Milling tool wear sample.
Tool blade image: 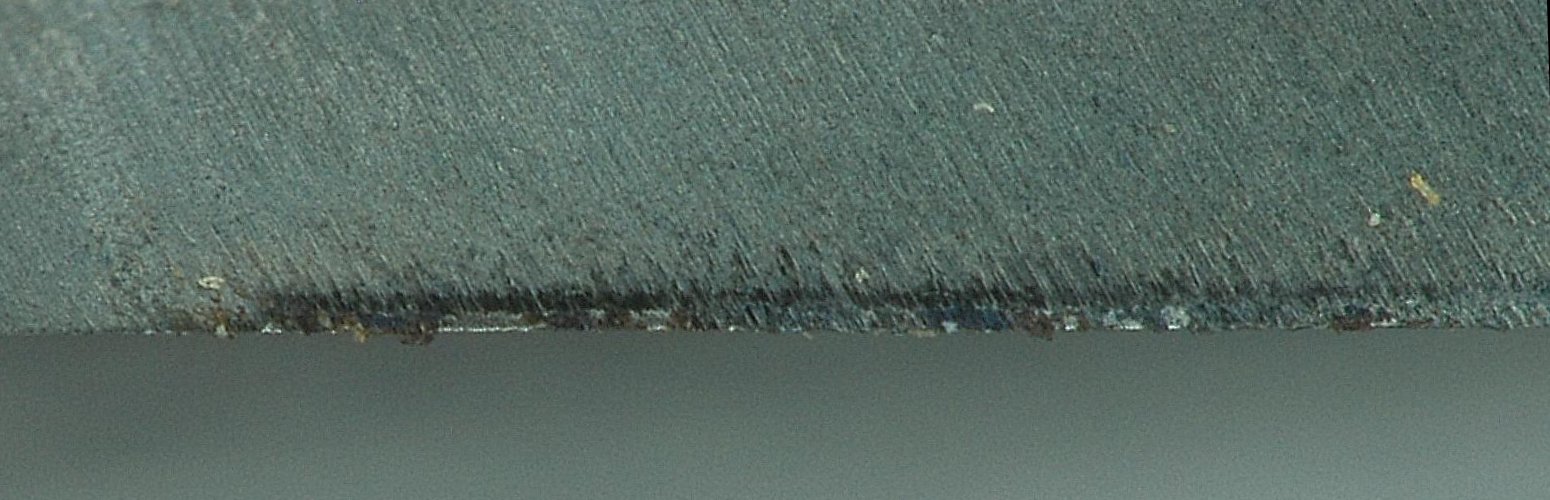
Chip image: 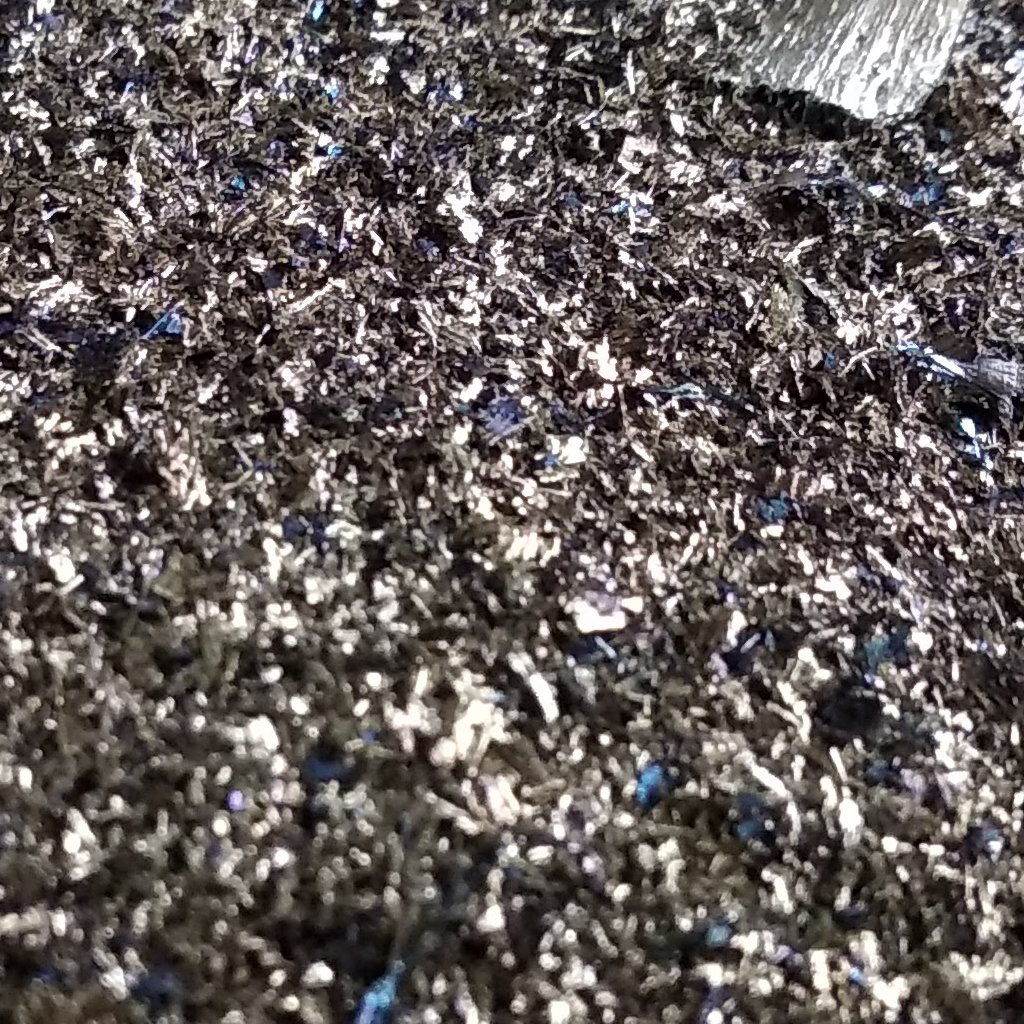
Workpiece image: 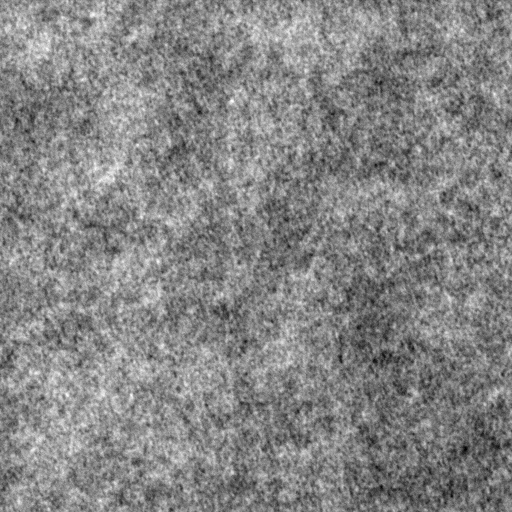
Tool wear state: used
Gaps: 0
Flank wear: 98.06
Overhang: 25.45
Force-signal Mel-spectrograms (X, Y, Z axes): 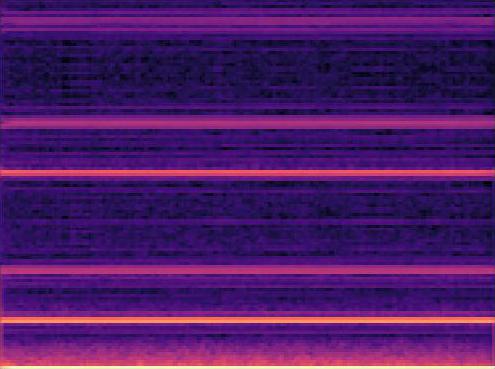 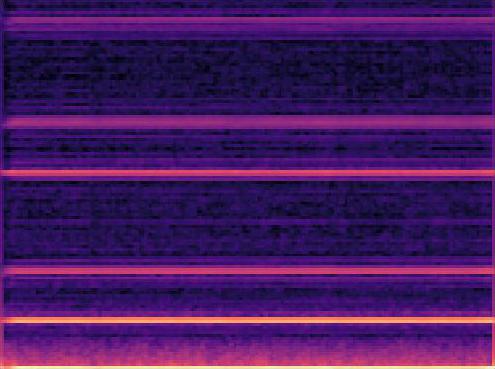 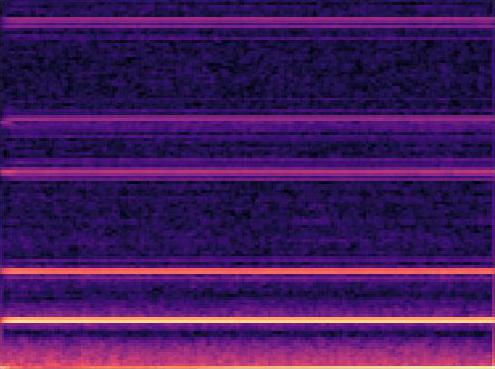
Force-signal scalograms (X, Y, Z axes): 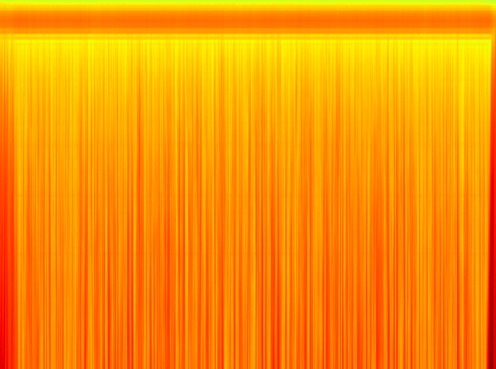 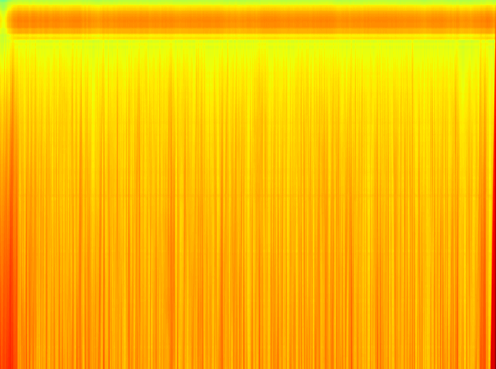 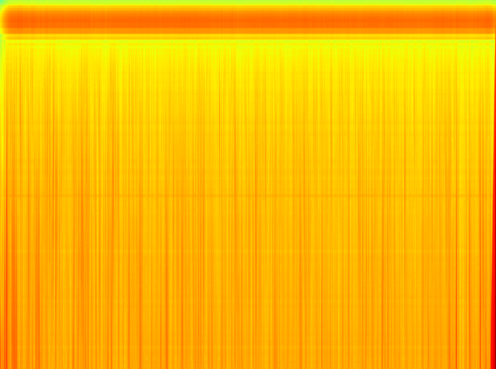
Force phase: accelerated_severe_wear